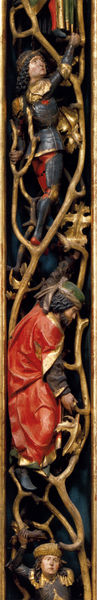
Titel: Hochaltar, Kletterfiguren von Königen und Heroen des Alten Testamentes in der Hohlkehle des Mittelschreines
Künstler: Hans Klocker
Standort: Bozen
Institution: Franziskanerkirche
Schlagwörter: baum, blau, blätter, hand, himmel, kopf, mann, umhang, grün, menschen, äste, ausschnitt, bunt, holz, hut, kleid, männer, schwarz, rot, ornament, schleife, mütze, band, barock, inkarnat, mensch, rahmen, silber, ast, zweige, figur, gewand, gold, haare, mantel, blatt, pflanze, pflanzen, gotik, locken, scheitel, zart, ranken, skulptur, relief, taille, farbig, bücher, schuhe, farbe, haarband, figuren, leiter, könig, detail, schmal, ornamente, verzierung, streifen, plastik, fein, gewächs, bemalt, foto, fotografie, photographie, paradies, zweig, ritter, rüstung, altar, hochaltar, ranke, schnitzerei, photo, harnisch, buchrücken, eiss, farbfoto, gotisch, jesus, mittelalter, dornen, romanik, historismus, fresko, gefasst, reben, bemalung, ornamentik, klettern, aufstieg, schnitzwerk, gewandfalten, historisch, aufstrebend, weinberg, aufsteigen, stiegen, spätgotik, stammbaum, wuchs, gespränge, astwerk, michael pacher, farbfotografie, aufwärts, kletterer, leseband, ütze, um, rold, 3 könige, chistentum